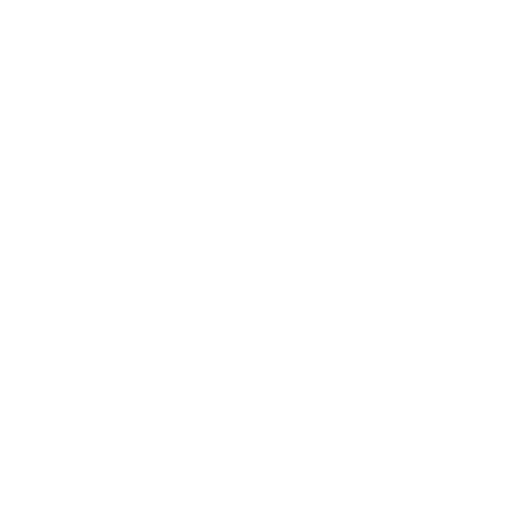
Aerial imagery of island in Alaska named Craig Island containing only unknown